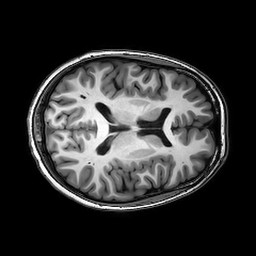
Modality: T1w
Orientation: axial
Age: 23
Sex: female
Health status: healthy
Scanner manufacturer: philips
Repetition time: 0.008252 s
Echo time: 0.00379 s